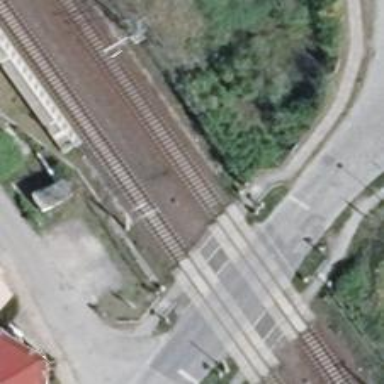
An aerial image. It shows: Railway crossing with lights and barriers.